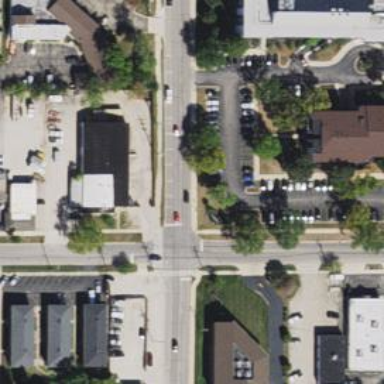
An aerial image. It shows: Unmarked road crossing.